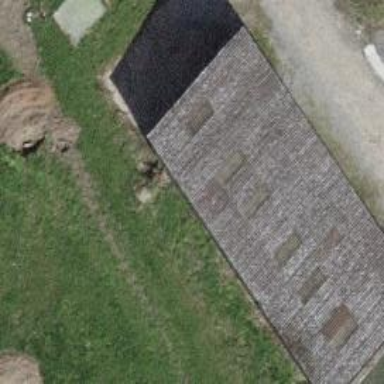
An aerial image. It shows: Shed.